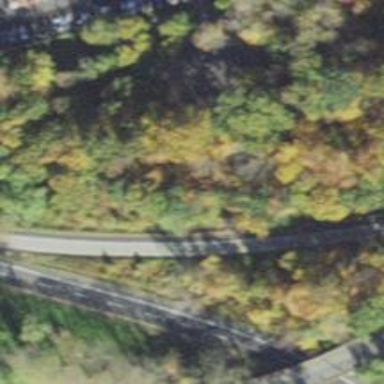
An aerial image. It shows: Asphalt motorway link.